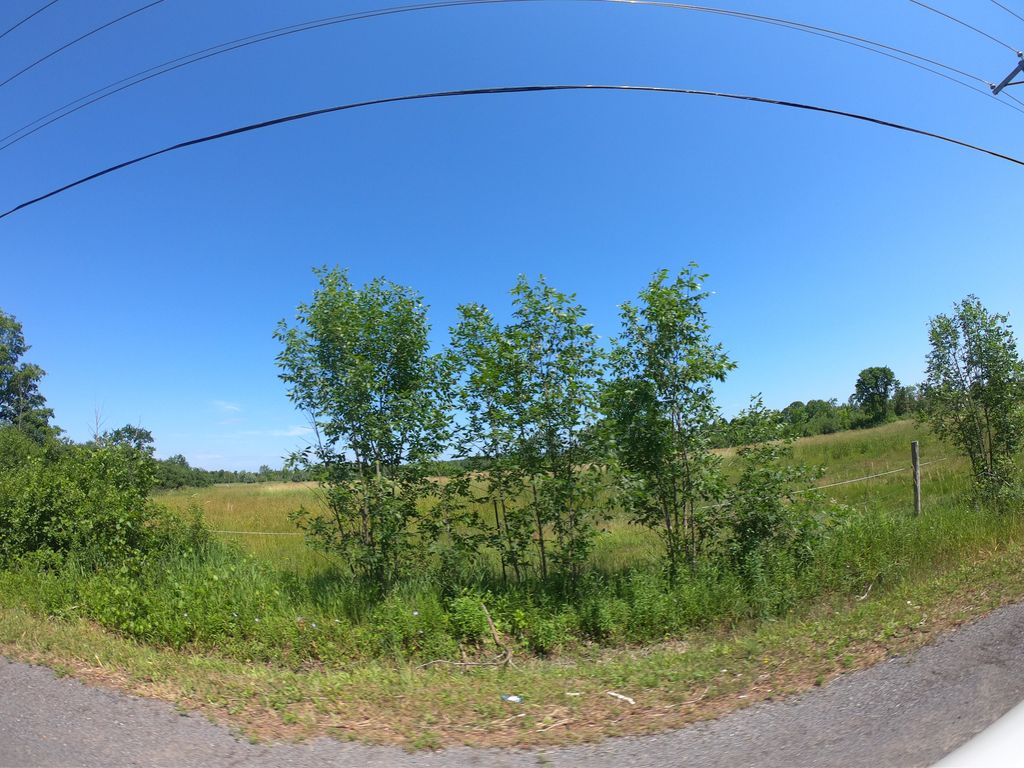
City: ottawa-gatineau